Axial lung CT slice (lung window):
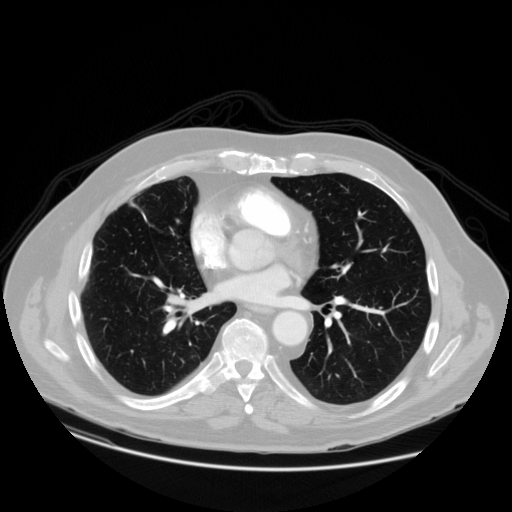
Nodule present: no